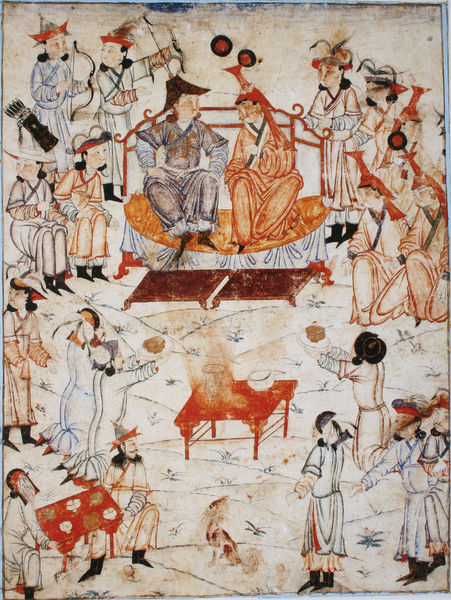
Titel: Höfisches Fest
Standort: Berlin
Institution: Staatsbibliothek Preußischer Kulturbesitz, Orientabteilung
Schlagwörter: blau, feuer, gemälde, gruppe, kampf, mann, weiß, aquarell, frauen, gelb, landschaft, menschen, sitzen, bewegung, blumen, bunt, frau, geste, grau, hell, hut, hüte, männer, orange, pfeiler, schwarz, tisch, tische, zeichnung, hund, rot, schleier, tier, wiese, fest, gesellschaft, gespräch, herren, tanz, teppich, feier, feiern, diener, falten, stehen, teller, bild, gesten, hügel, boden, haare, interieur, mantel, reich, sitzend, tücher, adel, gewänder, paar, blatt, instrumente, musik, pflanzen, genre, schalen, kopfbedeckung, farbig, japan, papier, sofa, umrisse, bogen, berge, farbe, violett, linien, hof, bank, hocker, figuren, krieg, schlacht, kaiser, kissen, soldaten, essen, gäste, detail, mimik, bett, couch, freude, striche, umriss, bögen, spiel, katze, stangen, orient, asien, seite, illustration, waffen, knien, asiatisch, herrscher, schach, trohn, speisen, zeremonie, ritter, verhandlung, jagd, graphisch, zuneigung, chinesisch, china, liege, ehepaar, hügelig, knieend, kniend, empfang, hochzeit, opfer, schüsseln, gefäße, anbetung, indien, turban, miniatur, köcher, pfeil, tempera, pfeile, seidenmalerei, details, geleit, deskriptiv, lebendig, juden, rat, geschenke, vermählung, hochzeitspaar, buchmalerei, gaben, zugeneigt, fernost, mongolei, mongolen, chinesen, geschänke, graphie, jubeln, grill, eitempera, hochzeit geschenke, pfeile und bogen, fernöstlich, teezermonie, fuchmalerei, mongolenm, sche´mel, außereuropäische kusnt, asin